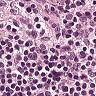
Metastatic tissue present: no